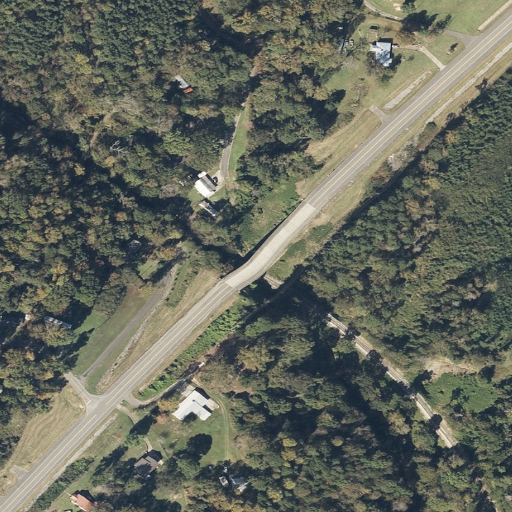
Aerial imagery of gap in Alabama named Ben Vines Gap containing deciduous forest, mixed forest, open development, evergreen forest, low intensity development, medium intensity development, shrub, pasture, high intensity development, and grassland